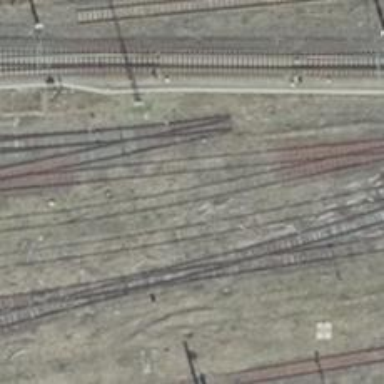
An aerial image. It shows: Unused railway yard.